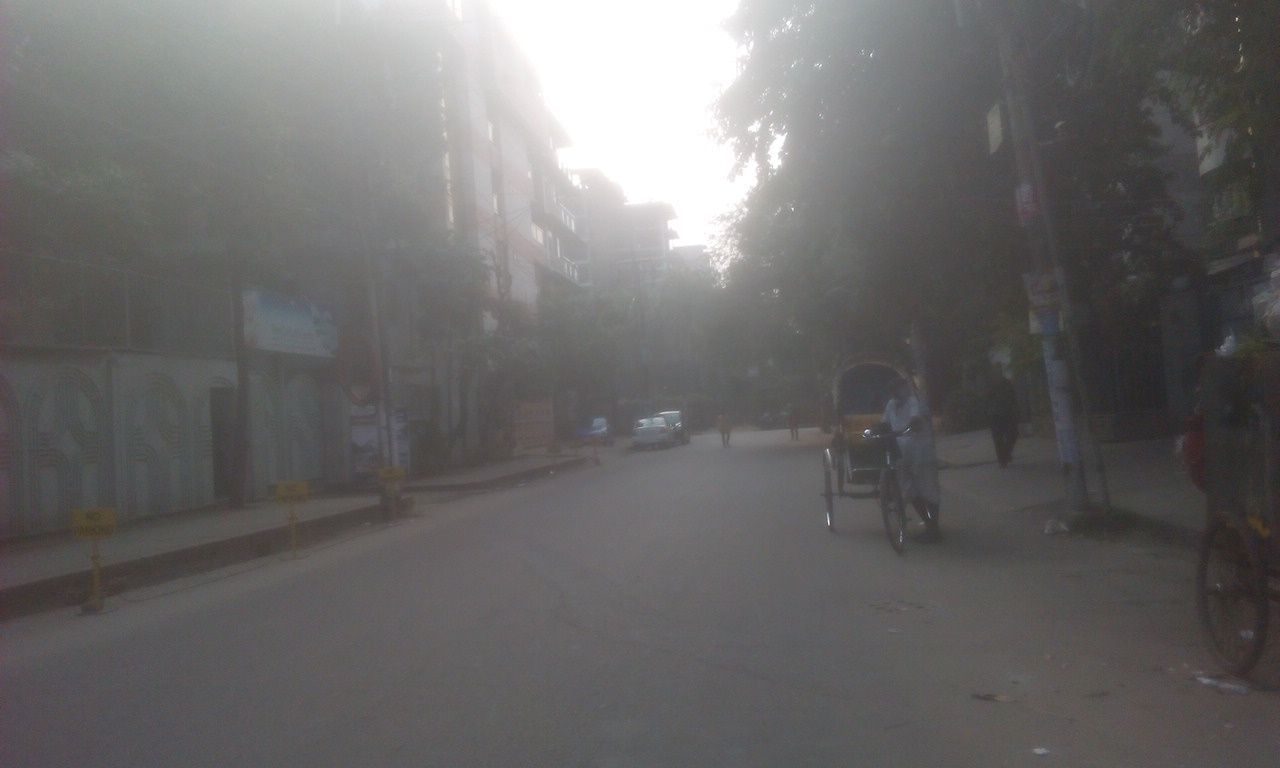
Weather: clear
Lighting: day
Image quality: slightly poor
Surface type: driving surface
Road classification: residential
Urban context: urban centre
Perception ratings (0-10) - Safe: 1.76, Lively: 3.11, Beautiful: 3.01, Boring: 4.16, Depressing: 1.87, Wealthy: 3.07